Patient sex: M
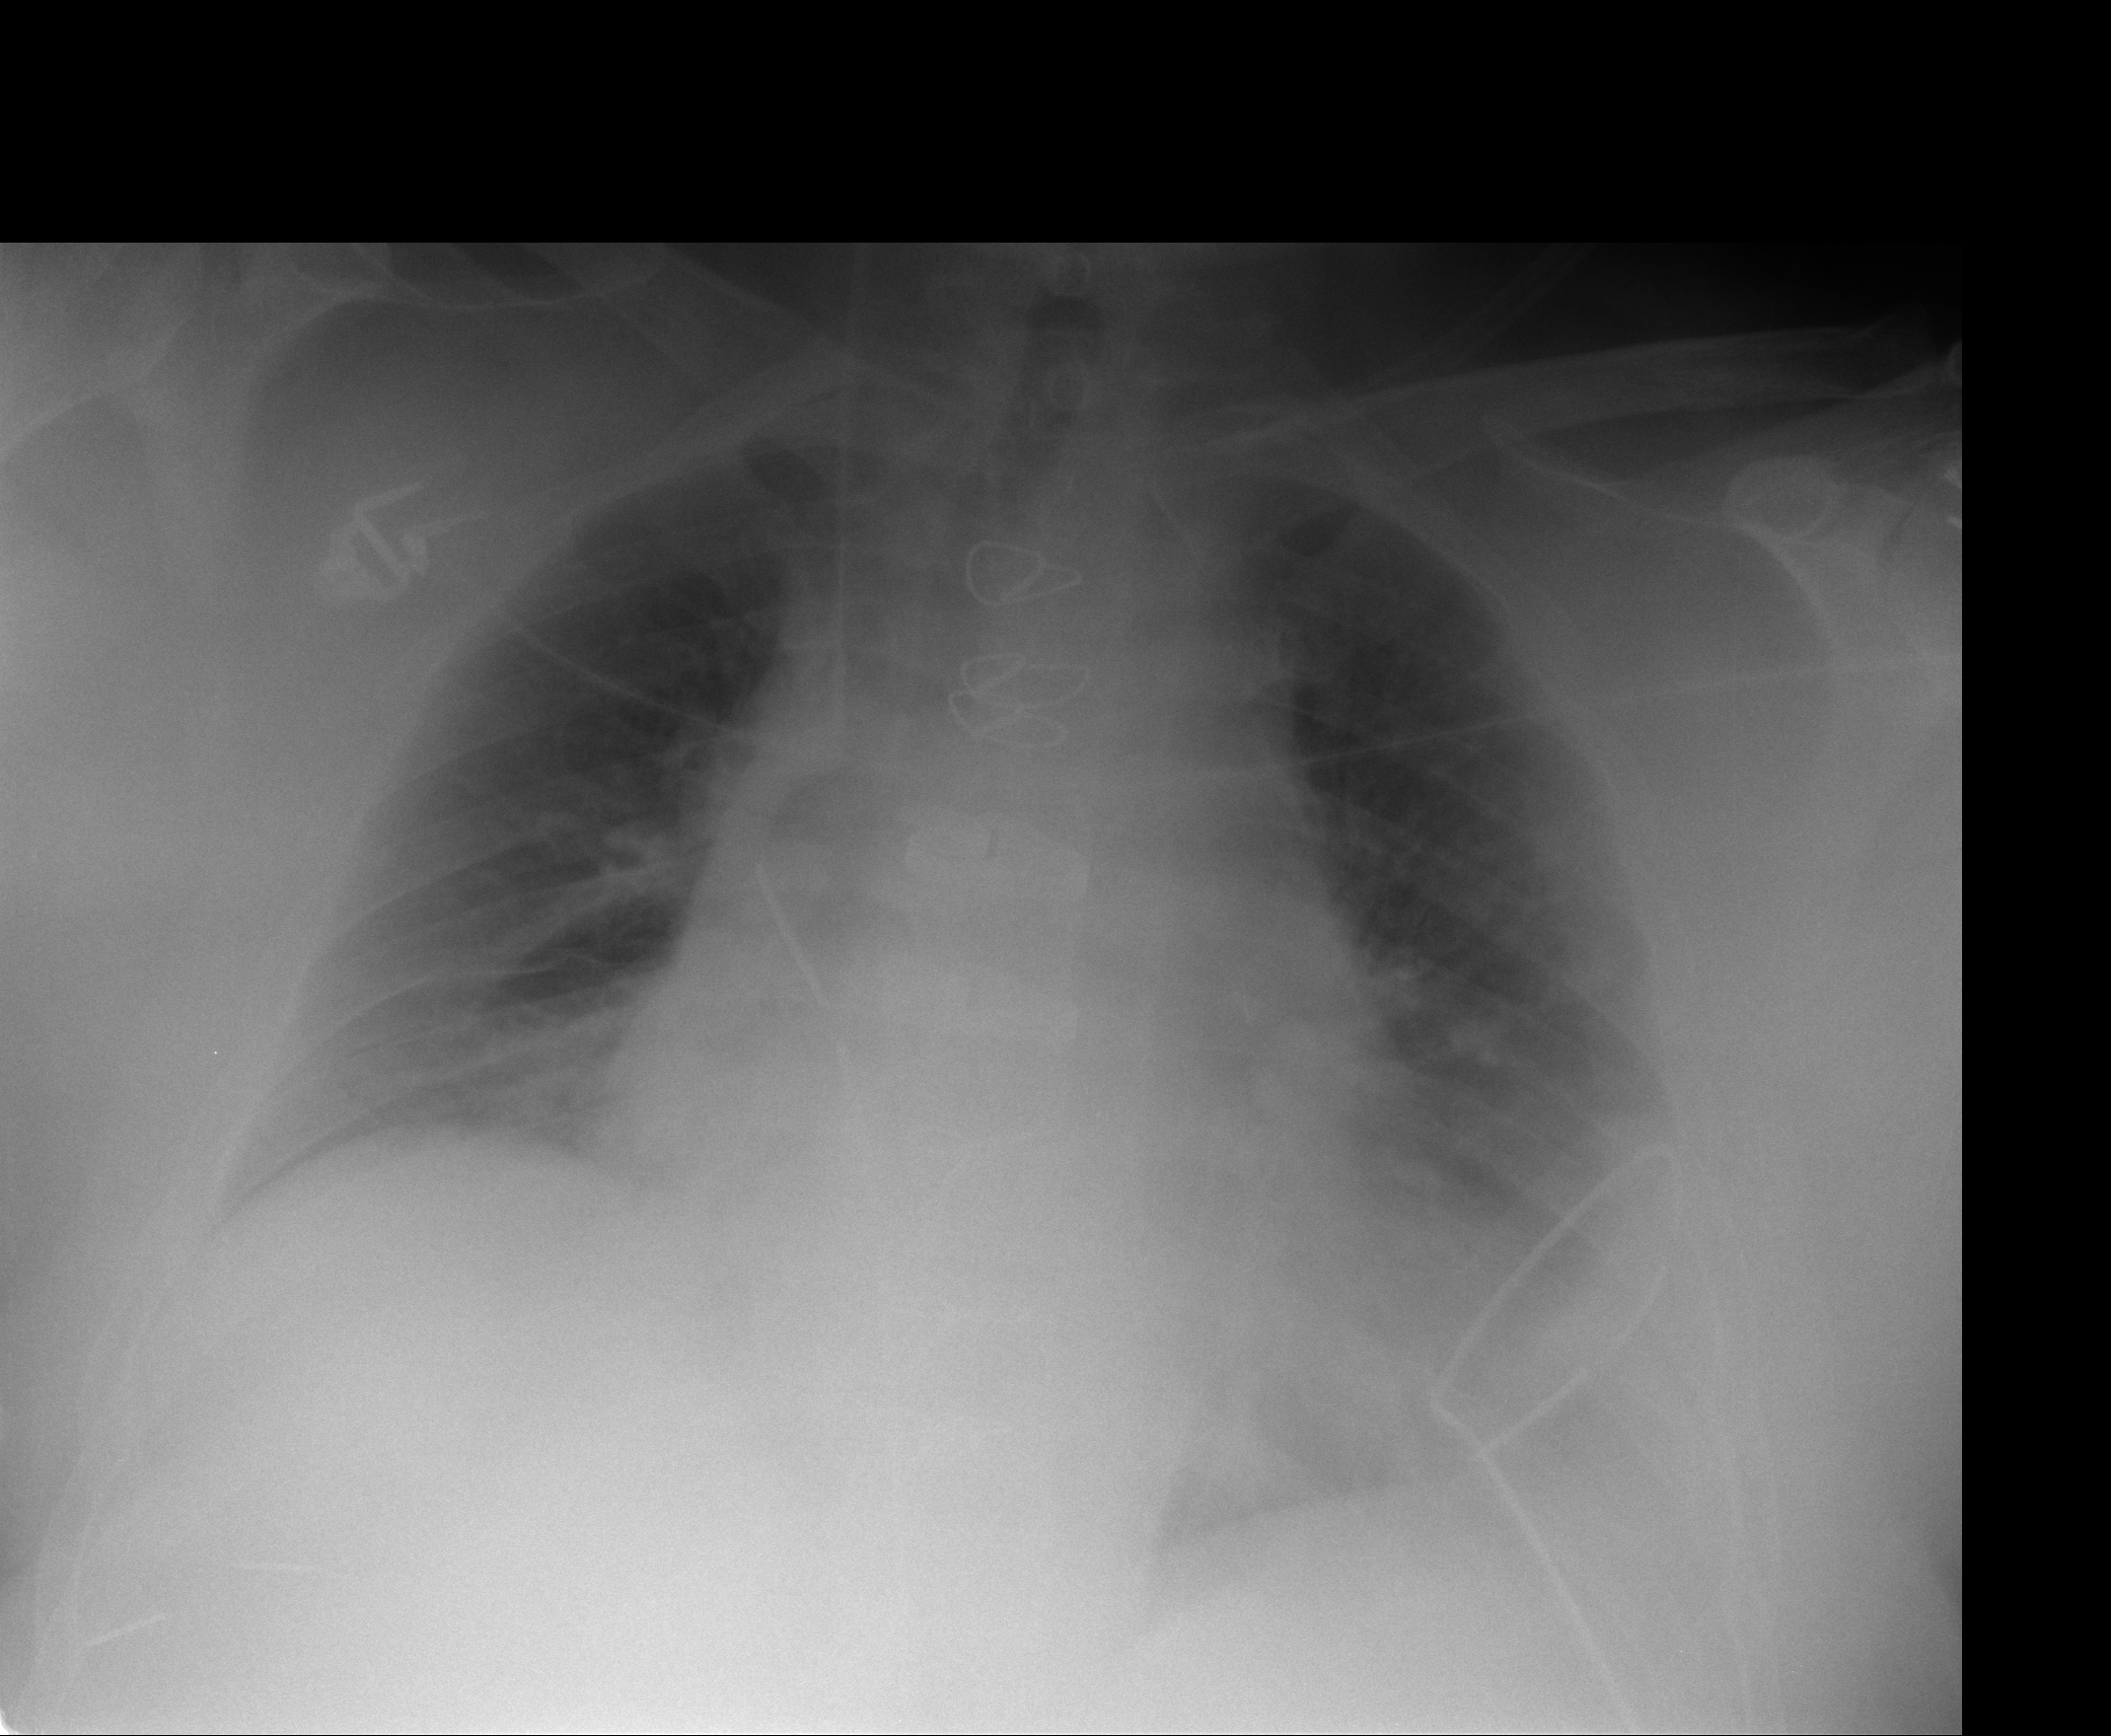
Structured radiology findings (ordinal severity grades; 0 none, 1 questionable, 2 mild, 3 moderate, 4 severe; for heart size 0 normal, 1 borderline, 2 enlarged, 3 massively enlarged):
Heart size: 2
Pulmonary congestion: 1
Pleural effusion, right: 0
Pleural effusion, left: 2
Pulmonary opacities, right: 0
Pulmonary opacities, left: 0
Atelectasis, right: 2
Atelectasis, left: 2